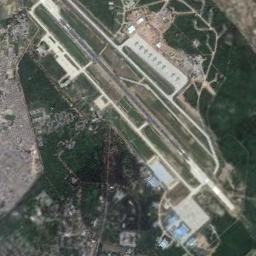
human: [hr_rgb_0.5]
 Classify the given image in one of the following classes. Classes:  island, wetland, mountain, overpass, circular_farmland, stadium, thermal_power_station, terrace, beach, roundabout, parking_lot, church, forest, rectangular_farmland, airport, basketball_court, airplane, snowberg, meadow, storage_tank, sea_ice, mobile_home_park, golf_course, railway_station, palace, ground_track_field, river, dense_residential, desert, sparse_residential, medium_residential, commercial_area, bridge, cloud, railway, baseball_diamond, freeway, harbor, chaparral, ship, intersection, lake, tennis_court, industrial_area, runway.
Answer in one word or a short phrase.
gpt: airport